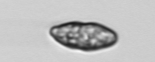
Label: Dinophyceae